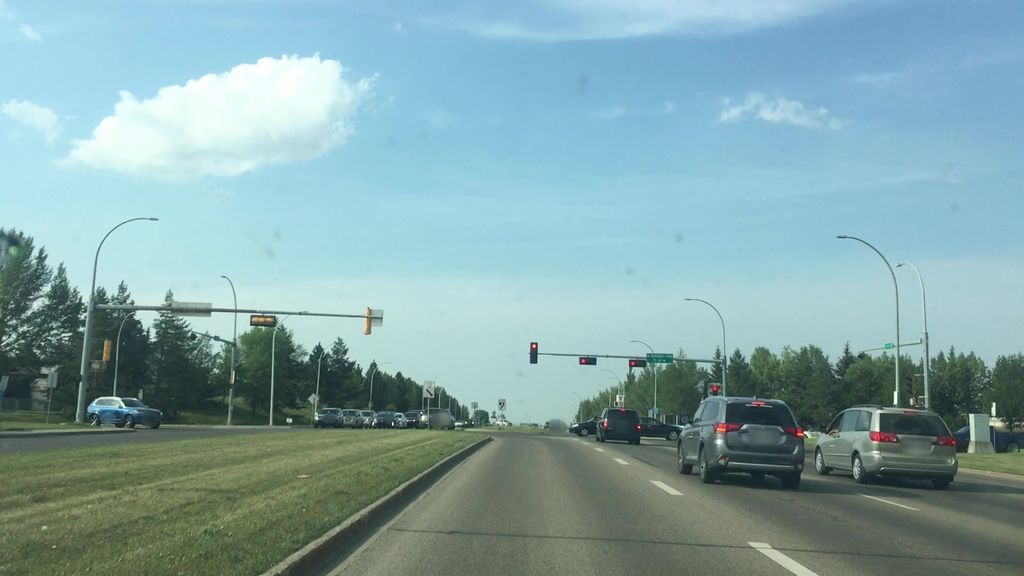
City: edmonton